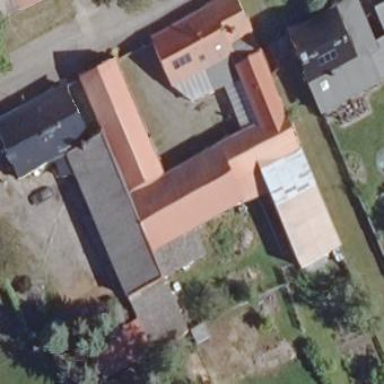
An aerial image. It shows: Building.